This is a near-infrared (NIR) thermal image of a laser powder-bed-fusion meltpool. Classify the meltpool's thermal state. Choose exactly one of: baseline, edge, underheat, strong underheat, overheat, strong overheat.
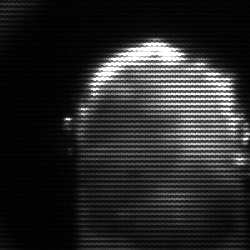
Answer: baseline